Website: apple
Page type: customer-info-address
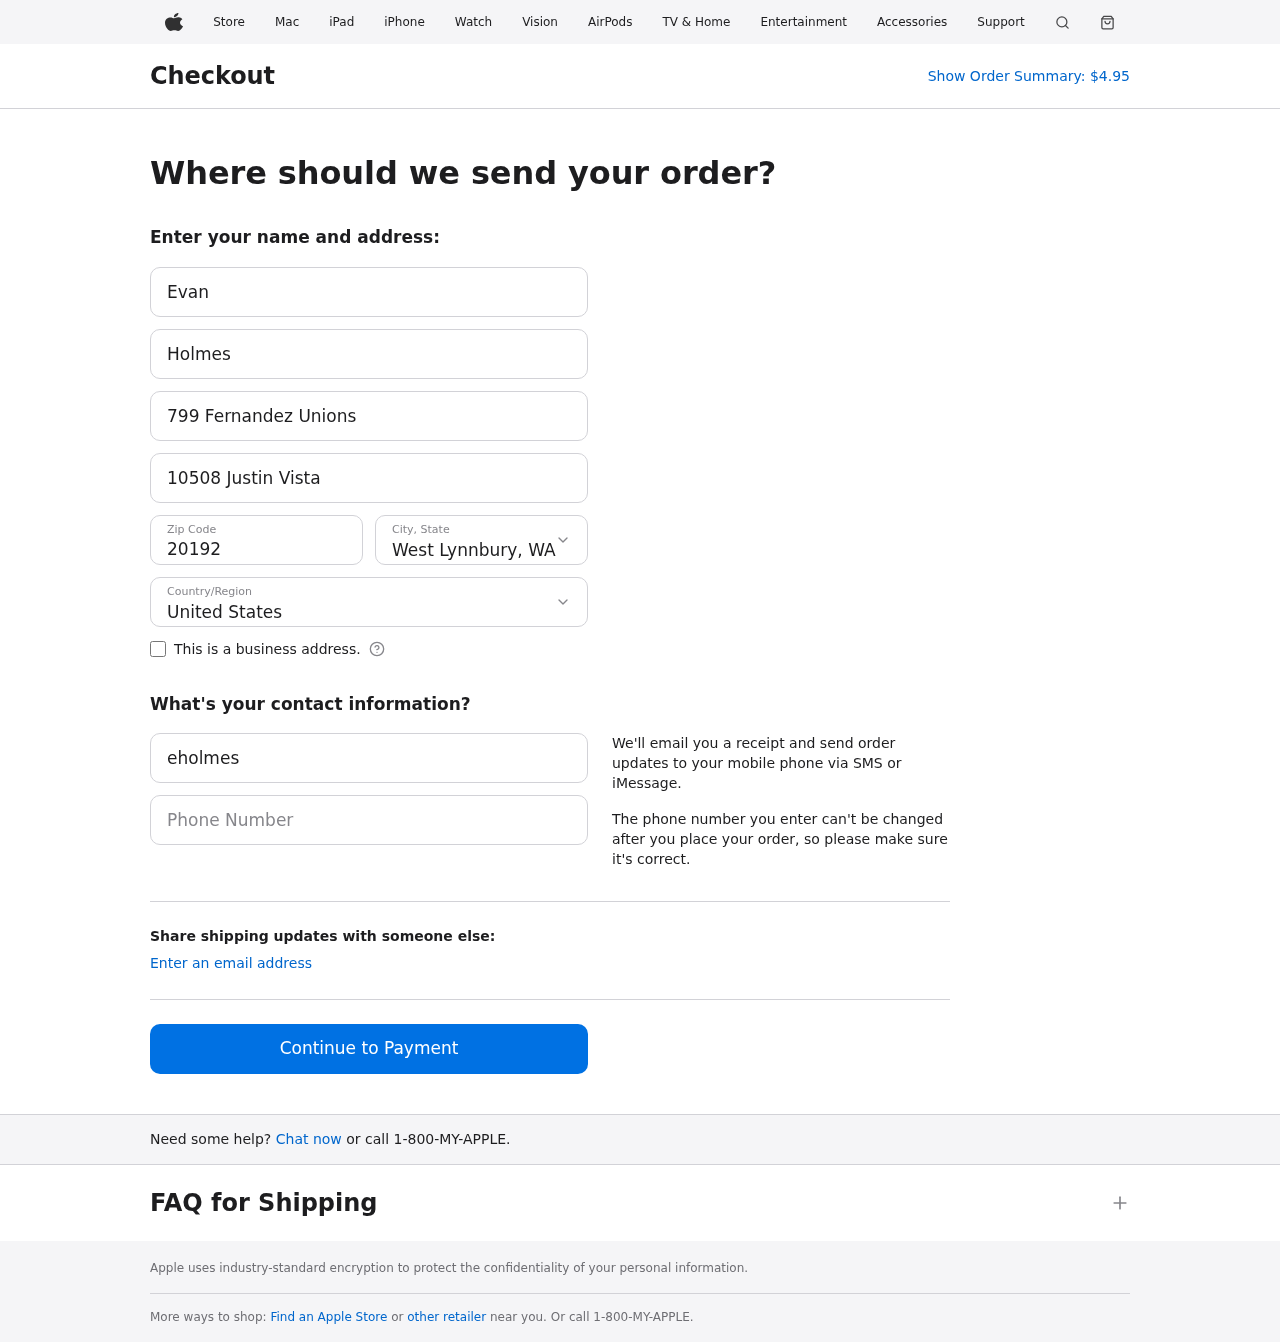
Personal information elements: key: PII_CITY_STATE
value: West Lynnbury, WA
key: PII_COUNTRY
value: United States
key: PII_EMAIL
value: eholmes@yahoo.com
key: PII_FIRSTNAME
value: Evan
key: PII_LASTNAME
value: Holmes
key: PII_PHONE
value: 2968106699
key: PII_POSTCODE
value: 20192
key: PII_STREET
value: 799 Fernandez Unions
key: PII_STREET2
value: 10508 Justin Vista
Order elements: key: ORDER_TOTAL
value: $4.95